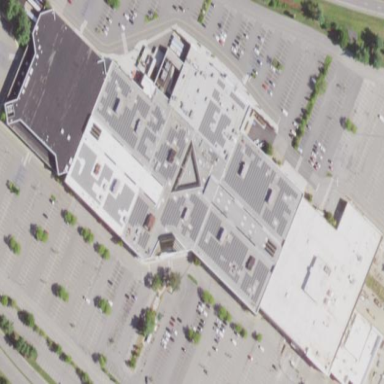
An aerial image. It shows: Retail building in mall.